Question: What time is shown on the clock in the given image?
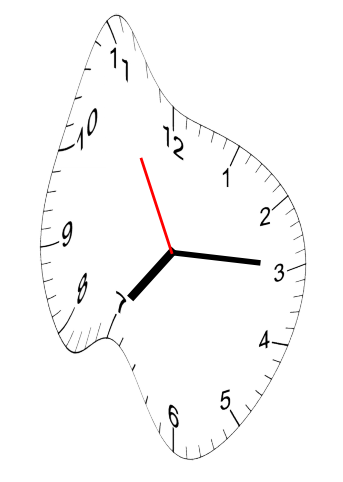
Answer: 07:14:55